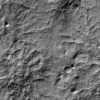
Label: not_dusty